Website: lowes
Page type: billing-address
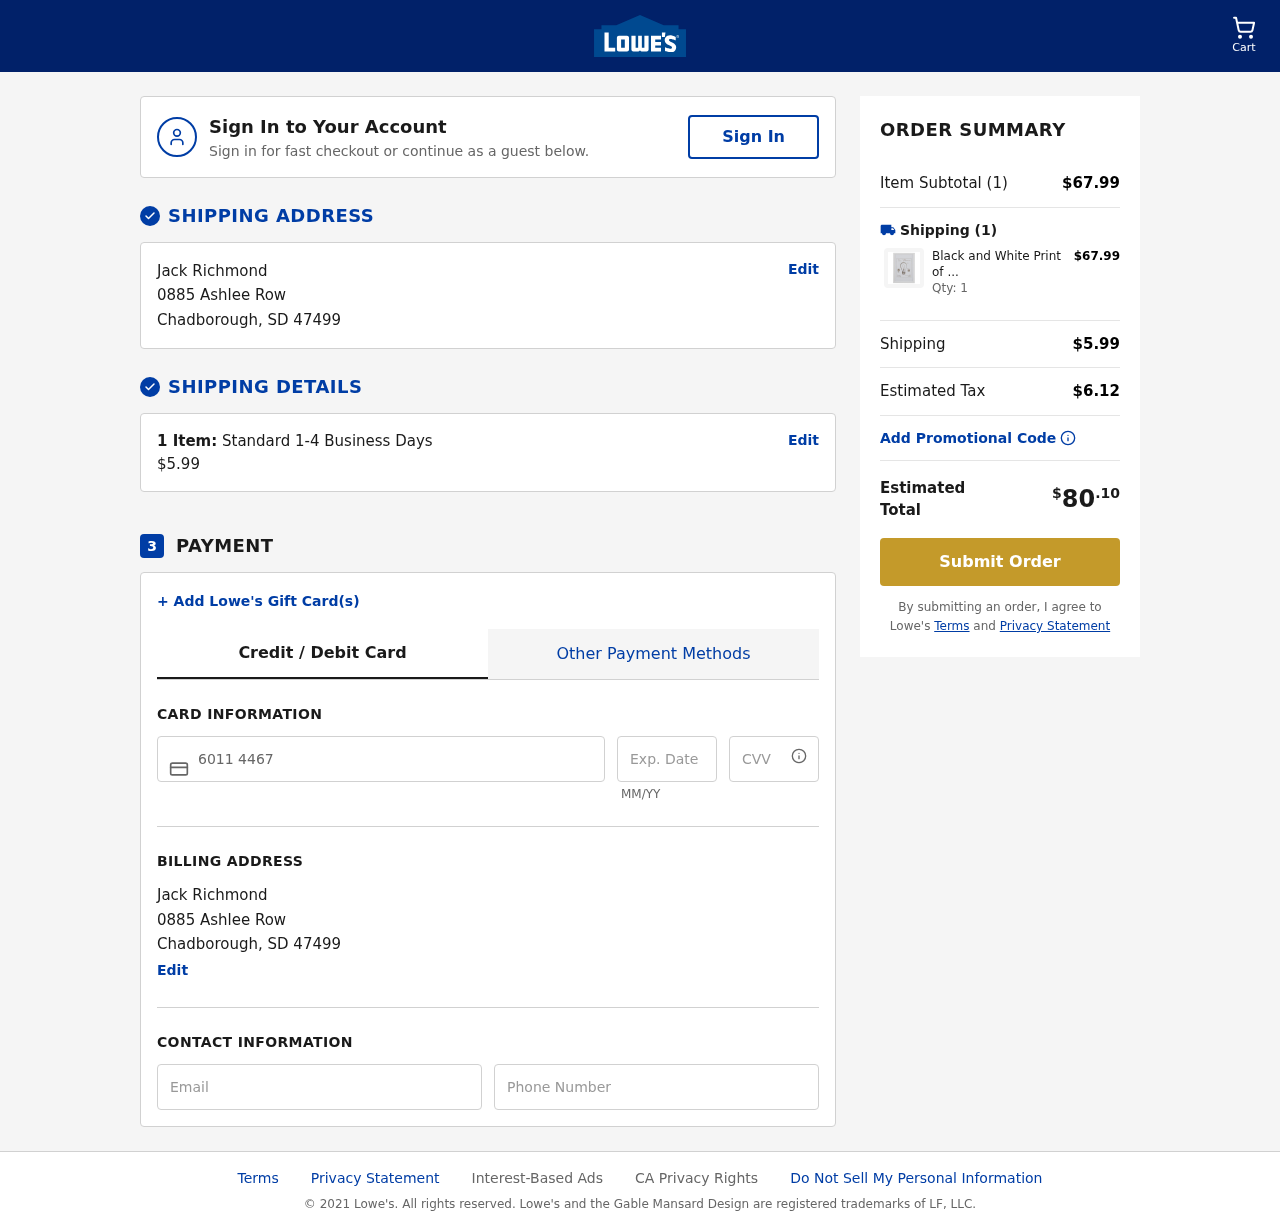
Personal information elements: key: PII_CARD_CVV
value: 567
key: PII_CARD_EXPIRY
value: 06/27
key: PII_CARD_NUMBER
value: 6011 4467 6563 8282
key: PII_CITY
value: Chadborough
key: PII_EMAIL
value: jrichmond@gmail.com
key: PII_FULLNAME
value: Jack Richmond
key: PII_PHONE
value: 2558159503
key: PII_POSTCODE
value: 47499
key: PII_STATE_ABBR
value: SD
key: PII_STREET
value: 0885 Ashlee Row
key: PII_FULLNAME2
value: Jack Richmond
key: PII_CITY2
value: Chadborough
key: PII_STATE_ABBR2
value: SD
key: PII_POSTCODE_FULL
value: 47499
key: PII_POSTCODE_NUMERIC
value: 47499
Product elements: key: PRODUCT1_NAME
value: Black and White Print of 1891 Bulb in White Frame, 15" x 21"
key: PRODUCT1_PRICE
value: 67.99
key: PRODUCT1_QUANTITY
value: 1
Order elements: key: ORDER_NUM_ITEMS
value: Cart
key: ORDER_NUM_ITEMS
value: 1 Item:
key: ORDER_NUM_ITEMS
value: Item Subtotal (1)
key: ORDER_SHIPPING_COST
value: $5.99
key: ORDER_SUBTOTAL
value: $67.99
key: ORDER_TAX
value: $6.12
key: ORDER_TOTAL
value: $80.10